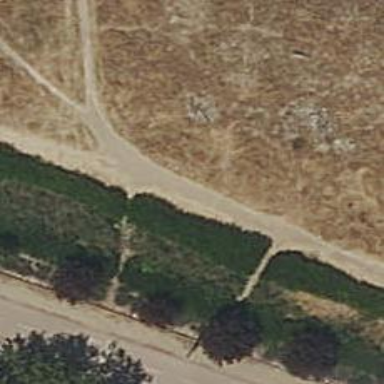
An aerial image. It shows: Dirt path.